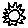
Label: sun